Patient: sex F, age 75
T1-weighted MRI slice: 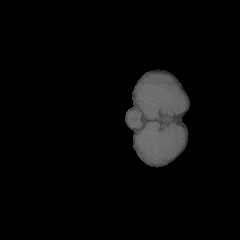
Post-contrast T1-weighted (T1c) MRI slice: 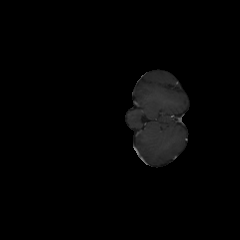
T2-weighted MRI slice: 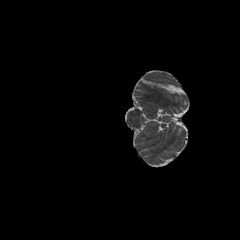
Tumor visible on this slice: no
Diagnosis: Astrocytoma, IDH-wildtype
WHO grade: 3